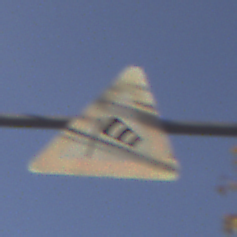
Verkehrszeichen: SeitenwindVonLinks
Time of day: SunriseSunset
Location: Outdoor (Urban)
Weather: PartlyCloudy
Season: Autumn
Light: Natural